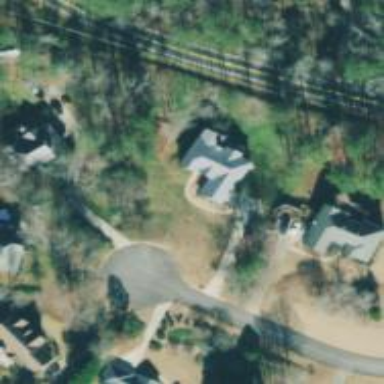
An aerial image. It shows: Driveway.